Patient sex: F
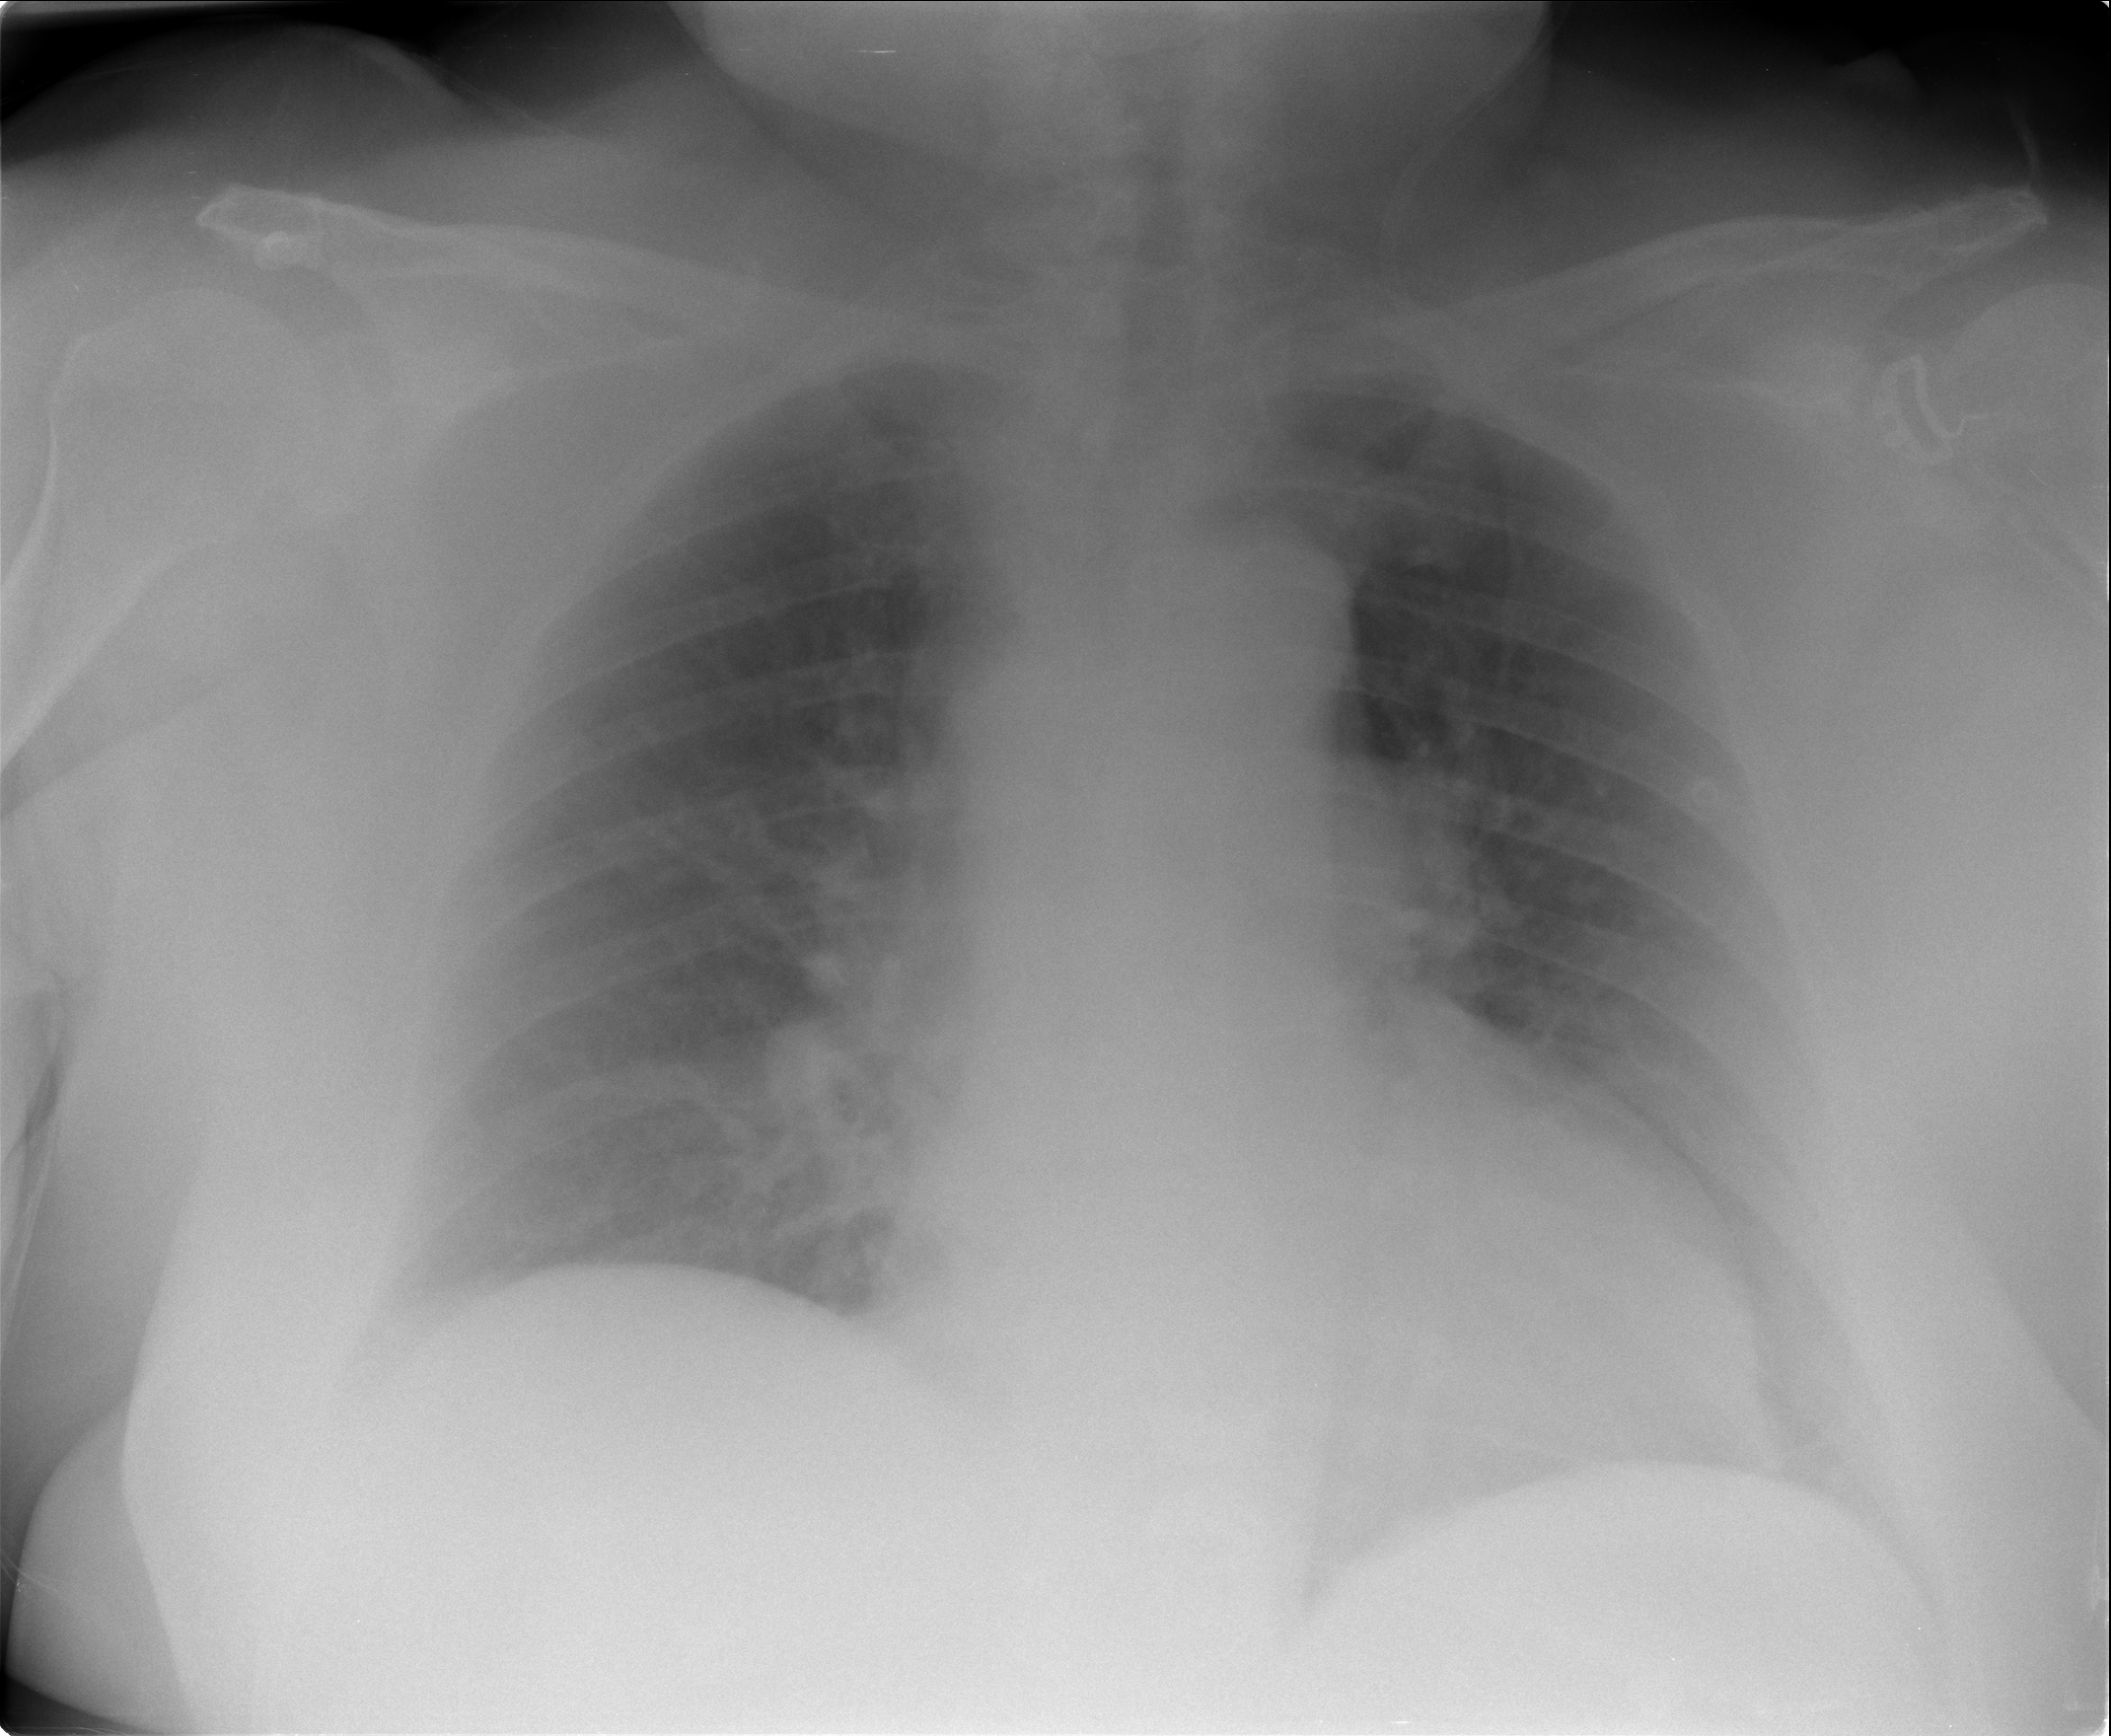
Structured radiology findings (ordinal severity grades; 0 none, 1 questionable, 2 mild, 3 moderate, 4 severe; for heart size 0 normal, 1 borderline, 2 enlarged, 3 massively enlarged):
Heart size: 2
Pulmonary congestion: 2
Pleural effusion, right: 1
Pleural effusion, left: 0
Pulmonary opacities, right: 0
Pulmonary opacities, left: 0
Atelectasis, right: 2
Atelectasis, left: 0